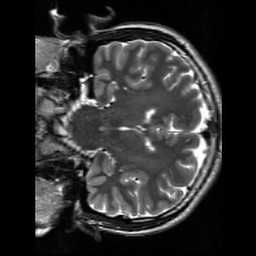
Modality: T2w
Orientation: coronal
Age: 29
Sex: male
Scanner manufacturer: siemens
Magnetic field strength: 3 T
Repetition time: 7 s
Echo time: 0.09 s